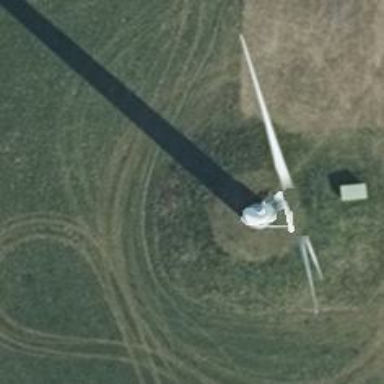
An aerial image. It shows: Wind turbine generating power.